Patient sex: F
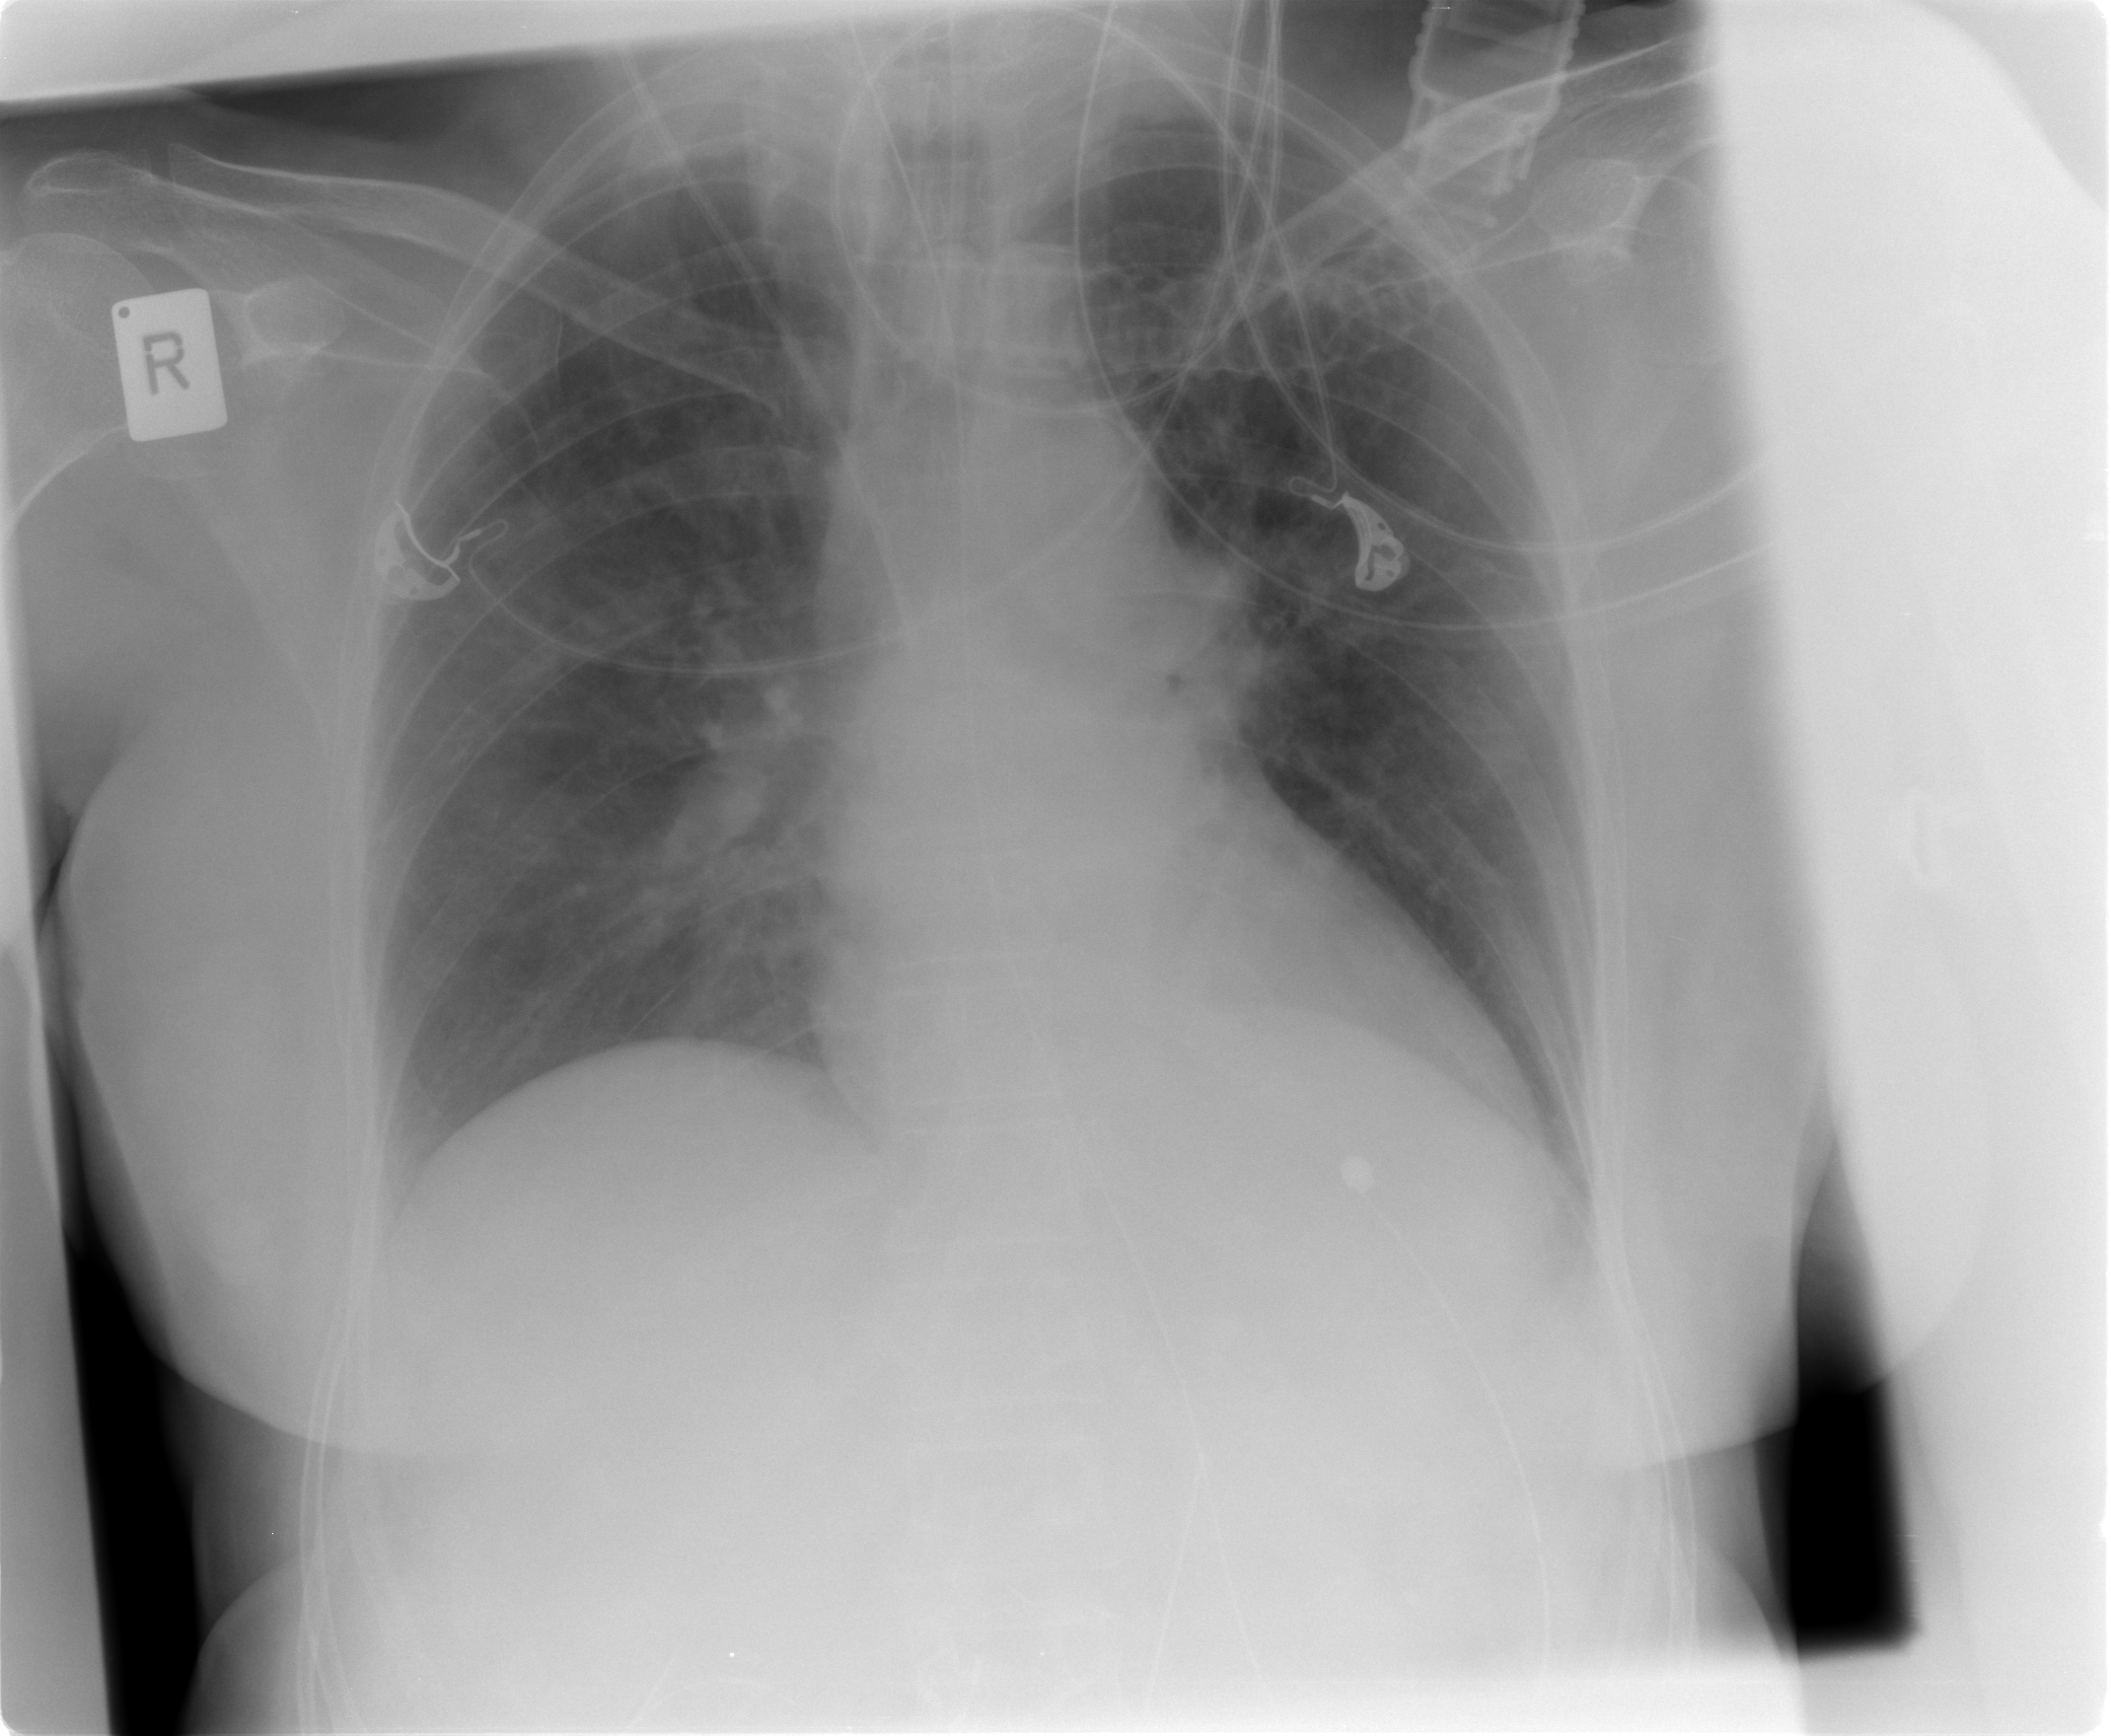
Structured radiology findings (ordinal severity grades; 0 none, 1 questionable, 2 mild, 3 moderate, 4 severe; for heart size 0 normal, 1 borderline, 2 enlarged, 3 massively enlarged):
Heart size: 0
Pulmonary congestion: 2
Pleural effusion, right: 0
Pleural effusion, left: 0
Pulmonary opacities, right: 0
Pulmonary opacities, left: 0
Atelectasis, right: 0
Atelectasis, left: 0